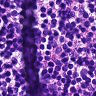
Metastatic tissue present: no